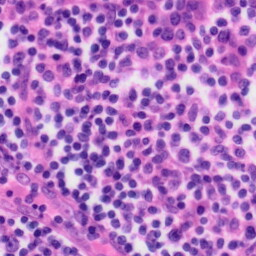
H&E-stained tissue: Tonsil